Chest X-ray. View position: PA
Patient age: 45
Patient sex: M
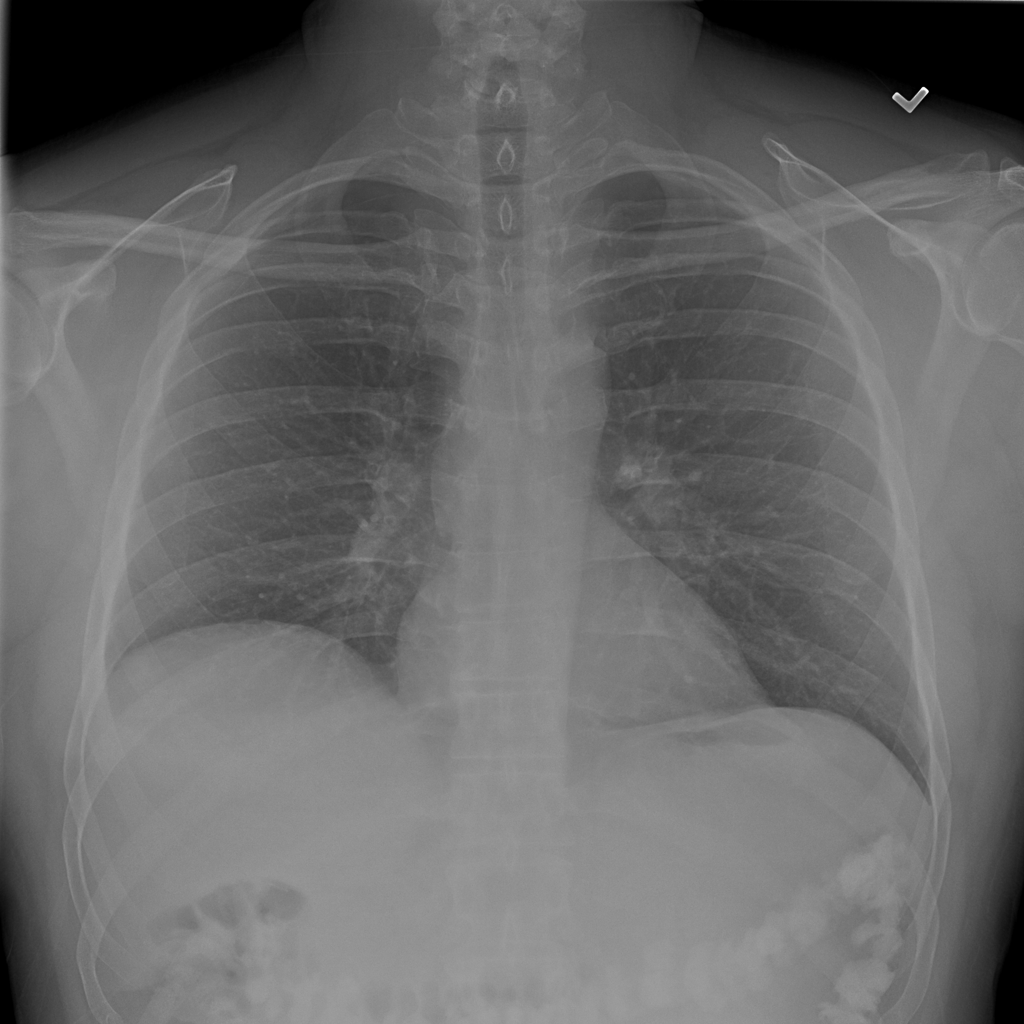
Finding: Pneumothorax